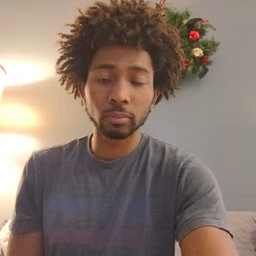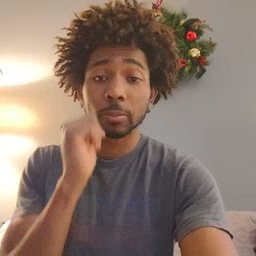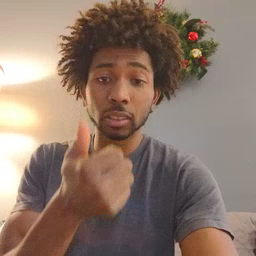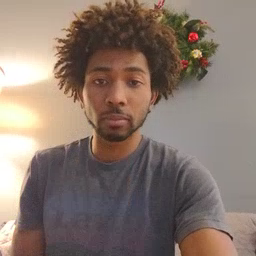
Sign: tomorrow